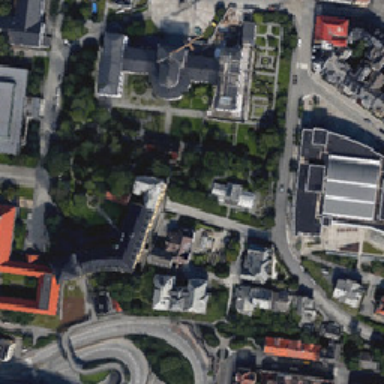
There are big plants in the central school .